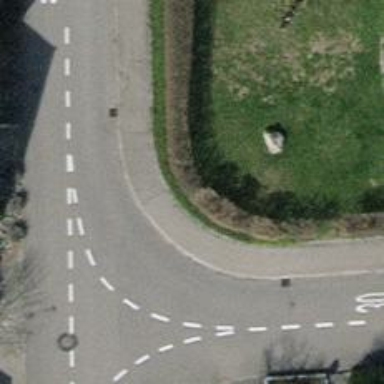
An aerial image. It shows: Hedge acting as barrier.